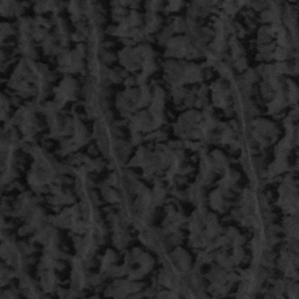
Label: frost